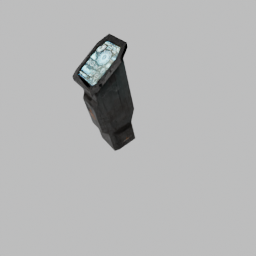
Label: mechanical